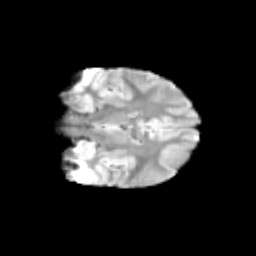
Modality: T2w
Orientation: coronal
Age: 10
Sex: male
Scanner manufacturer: siemens
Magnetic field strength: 3 T
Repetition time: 3.8 s
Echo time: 0.07 s